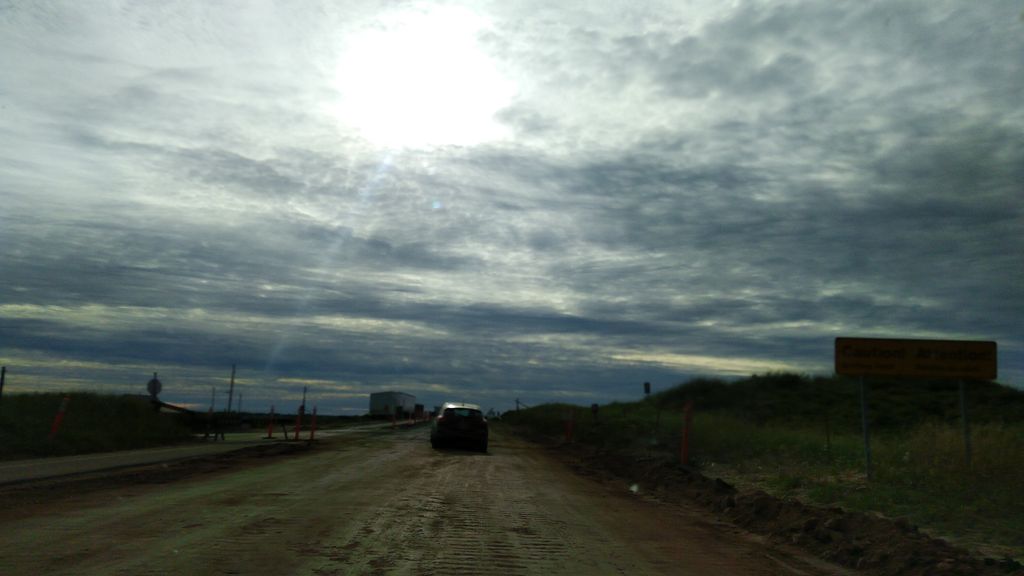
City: charlottetown